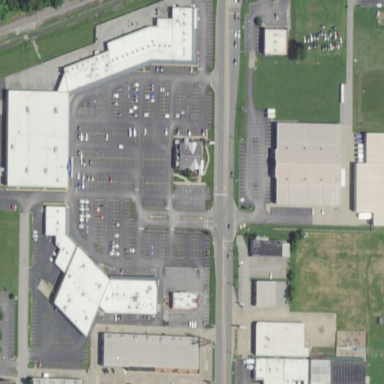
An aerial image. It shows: Retail area.